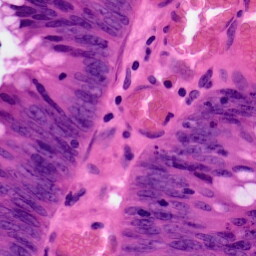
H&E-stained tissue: Colon